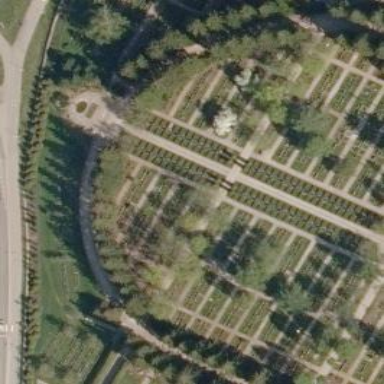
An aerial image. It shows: Sector within cemetery.